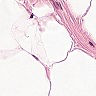
Metastatic tissue present: no